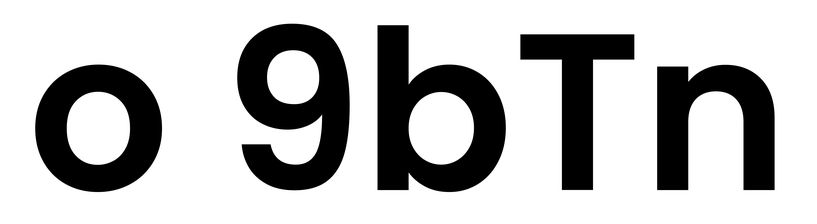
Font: Poppins-SemiBold